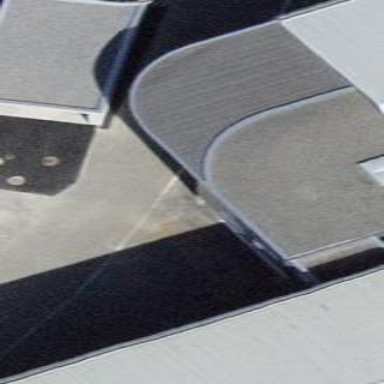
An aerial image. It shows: Close-up view of roof of building.